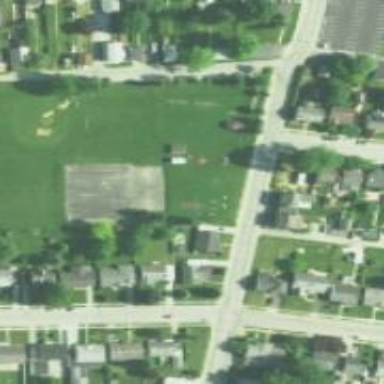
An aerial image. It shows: Playground with roundabout.